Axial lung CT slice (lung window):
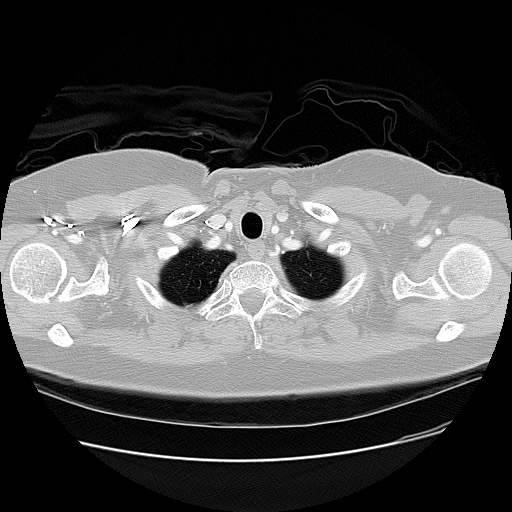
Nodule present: no